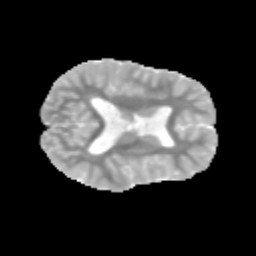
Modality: MD
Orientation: axial
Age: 9
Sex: male
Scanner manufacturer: siemens
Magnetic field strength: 3 T
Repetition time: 3.8 s
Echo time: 0.07 s